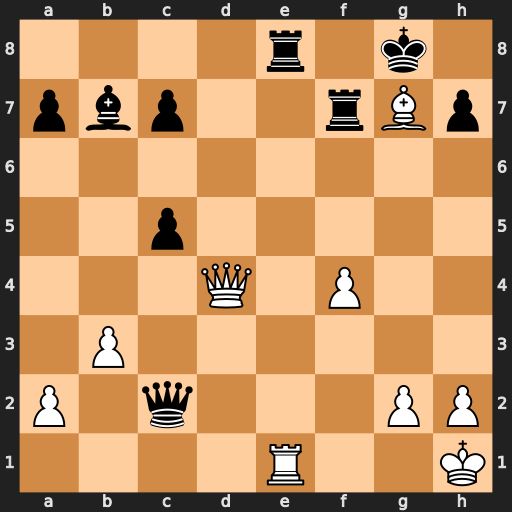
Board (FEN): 4r1k1/pbp2rBp/8/2p5/3Q1P2/1P6/P1q3PP/4R2K
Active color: w
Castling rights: -
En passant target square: -
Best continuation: Rxe8+ Rf8 Rxf8#